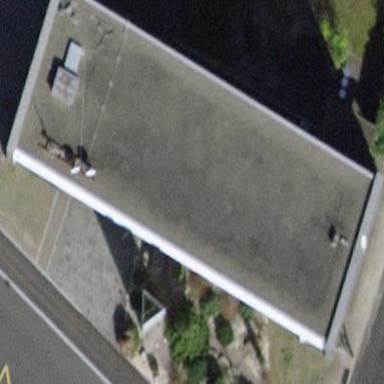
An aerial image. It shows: Office building with flat roof.